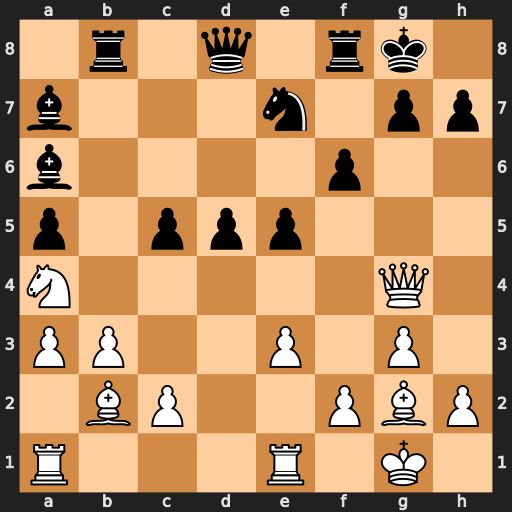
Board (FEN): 1r1q1rk1/b3n1pp/b4p2/p1ppp3/N5Q1/PP2P1P1/1BP2PBP/R3R1K1
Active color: w
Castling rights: -
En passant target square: -
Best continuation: Qe6+ Kh8 Qxa6